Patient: sex M, age 76
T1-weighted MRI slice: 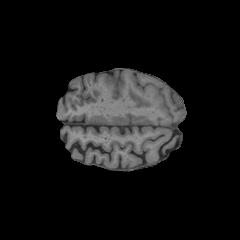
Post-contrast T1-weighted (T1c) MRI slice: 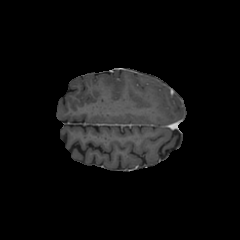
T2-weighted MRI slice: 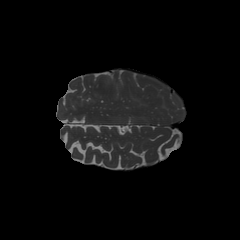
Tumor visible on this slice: no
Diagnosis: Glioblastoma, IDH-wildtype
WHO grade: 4